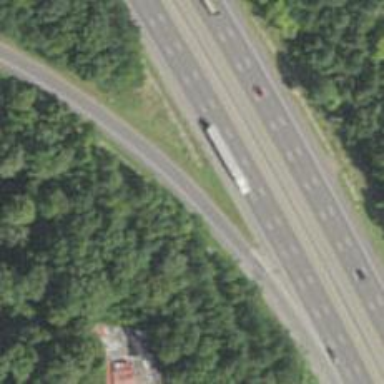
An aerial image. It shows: Motorway link.